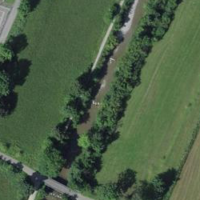
EUNIS habitat code: 23
Species observed at this site:
Chroicocephalus ridibundus
Corvus corone
Cygnus olor
Fulica atra
Chloris chloris
Anacamptis morio
Fringilla coelebs
Cephalanthera longifolia